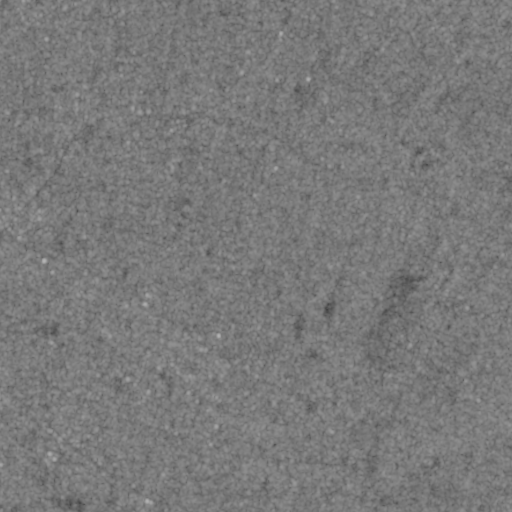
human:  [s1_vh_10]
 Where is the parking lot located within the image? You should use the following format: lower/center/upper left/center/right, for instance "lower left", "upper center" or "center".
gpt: The parking lot is located in the lower left of the image.
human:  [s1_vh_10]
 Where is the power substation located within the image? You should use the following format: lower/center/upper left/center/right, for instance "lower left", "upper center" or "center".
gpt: The power substation is located in the lower left of the image.
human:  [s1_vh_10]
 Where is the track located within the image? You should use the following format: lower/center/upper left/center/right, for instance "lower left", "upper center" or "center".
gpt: There is no track in the image.

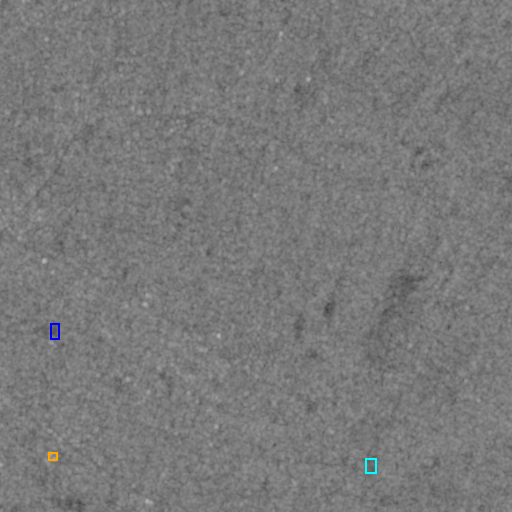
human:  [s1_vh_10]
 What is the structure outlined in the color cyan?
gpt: The structure outlined in cyan is a park.
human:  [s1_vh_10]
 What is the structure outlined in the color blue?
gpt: The structure outlined in blue is a track.
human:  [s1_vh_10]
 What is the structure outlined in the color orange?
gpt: The structure outlined in orange is a building.
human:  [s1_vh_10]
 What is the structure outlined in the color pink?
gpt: There is no pink outline.